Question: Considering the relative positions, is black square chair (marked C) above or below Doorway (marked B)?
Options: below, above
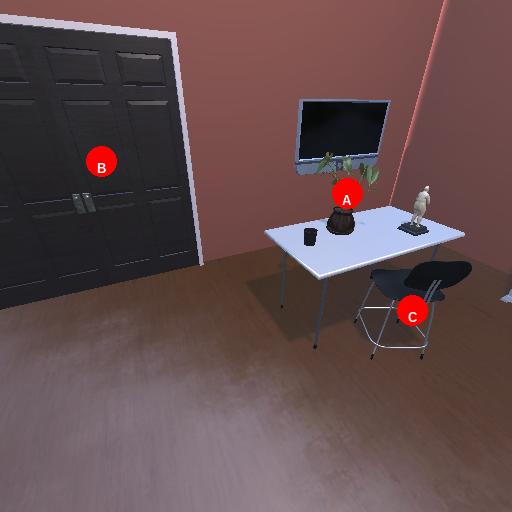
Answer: below